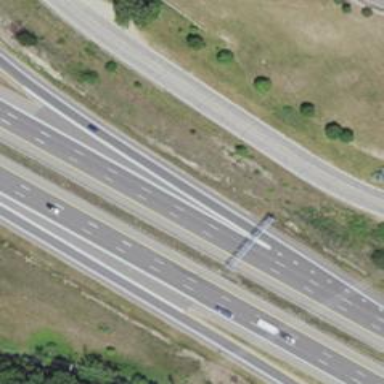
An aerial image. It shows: Asphalt motorway link.